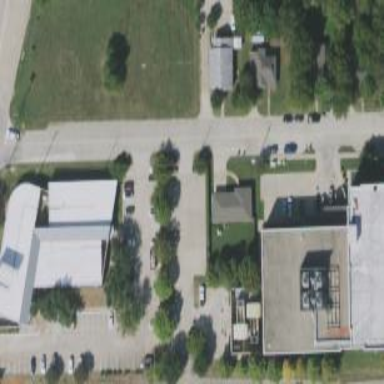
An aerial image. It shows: Flat-roofed commercial building.